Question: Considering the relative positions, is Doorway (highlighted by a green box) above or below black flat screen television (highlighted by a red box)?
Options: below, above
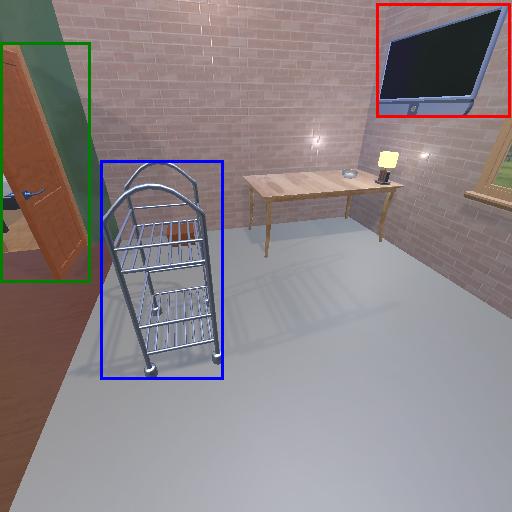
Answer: below